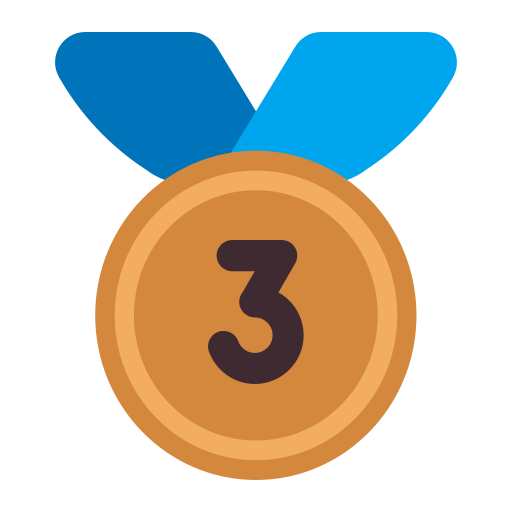
3rd place medal flat